Question: My project has a sub-project. It's not being code-signed:

Even though I disabled code-signing, I still get this error:
'''
Code Sign error: Multiple matching codesigning identities found: Multiple codesigning identities (i.e. certificate and private key pairs) matching "Mac Developer" were found.
'''
When I look in the keychain, there's no duplicate key of "Mac Developer". I didn't have this issue in Xcode 4.x.
How can I fix this?
---
## EDIT
The issue description appears under "LaunchAtLoginHelper", so I'm positive that this project is causing the error.
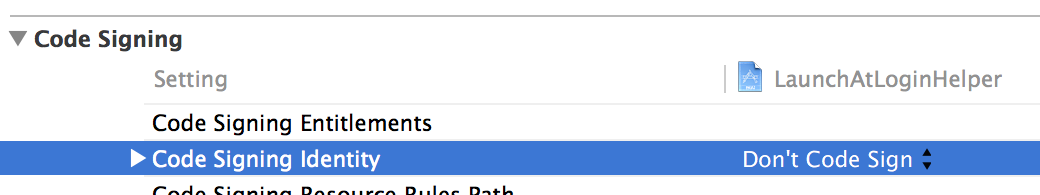
Answer: # EDIT
This issue was fixed in .
The tab is now available even in sub-projects.

---
# Solution
---
Apparently you have to open the sub-project separately, because otherwise you will not get the tab in the projects settings.
Even tough there was no code-signing identity, you need to separately disable code-signing in Xcode 5.

Just choose , open your main project again and it should compile correctly.